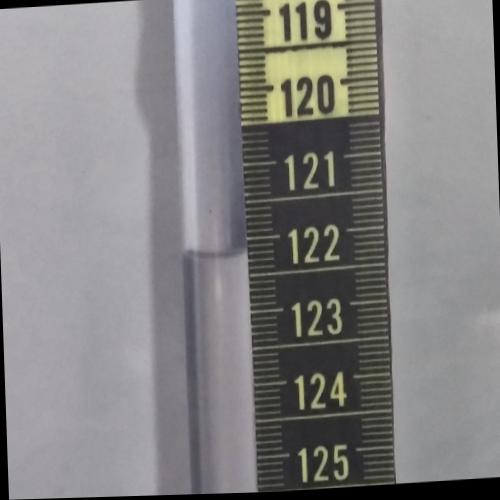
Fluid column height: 122.2 cm